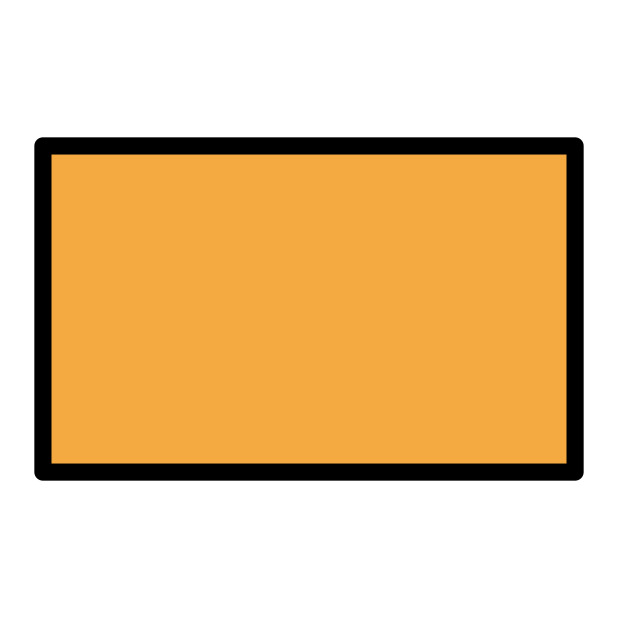
orange flag